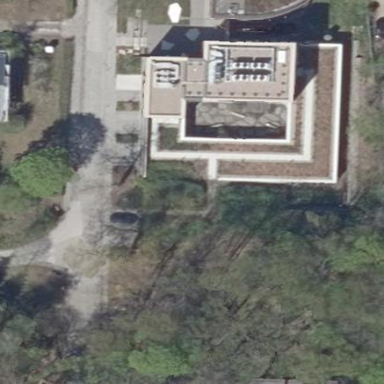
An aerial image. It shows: Building with flat roof.